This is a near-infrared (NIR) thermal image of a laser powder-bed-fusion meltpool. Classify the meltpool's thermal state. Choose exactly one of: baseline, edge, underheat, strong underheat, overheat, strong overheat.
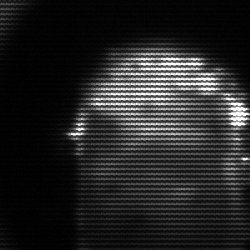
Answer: baseline